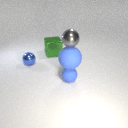
small blue rubber sphere to the right of small blue metal sphere